Interaction volume radius: 5 \u00c5
Interaction volume height: 10 \u00c5
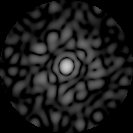
Disorder parameter: 0.817